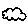
Label: cloud